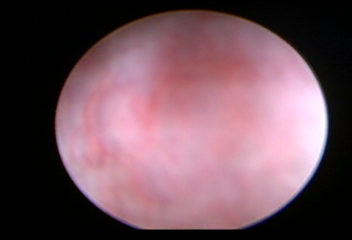
Modality: WLC
Class: Normal mucosa
Bladder cancer association: No